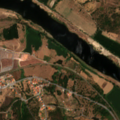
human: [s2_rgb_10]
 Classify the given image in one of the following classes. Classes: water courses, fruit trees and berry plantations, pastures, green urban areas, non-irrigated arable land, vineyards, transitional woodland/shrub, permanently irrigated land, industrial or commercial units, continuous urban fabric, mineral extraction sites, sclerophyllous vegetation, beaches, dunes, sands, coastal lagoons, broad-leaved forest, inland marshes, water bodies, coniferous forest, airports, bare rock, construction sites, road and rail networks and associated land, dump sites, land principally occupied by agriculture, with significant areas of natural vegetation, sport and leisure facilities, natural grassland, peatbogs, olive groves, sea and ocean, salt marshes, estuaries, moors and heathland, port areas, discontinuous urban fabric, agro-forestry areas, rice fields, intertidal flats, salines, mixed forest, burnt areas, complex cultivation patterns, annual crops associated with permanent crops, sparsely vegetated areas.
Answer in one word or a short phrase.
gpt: industrial or commercial units, permanently irrigated land, land principally occupied by agriculture, with significant areas of natural vegetation, mixed forest, transitional woodland/shrub, water courses